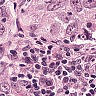
Metastatic tissue present: yes